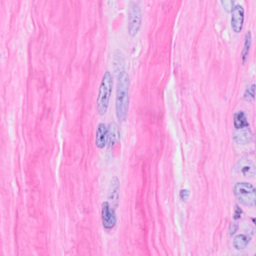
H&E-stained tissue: Breast